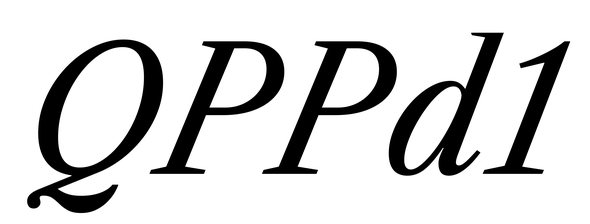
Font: LibreCaslonText-Italic_Italic